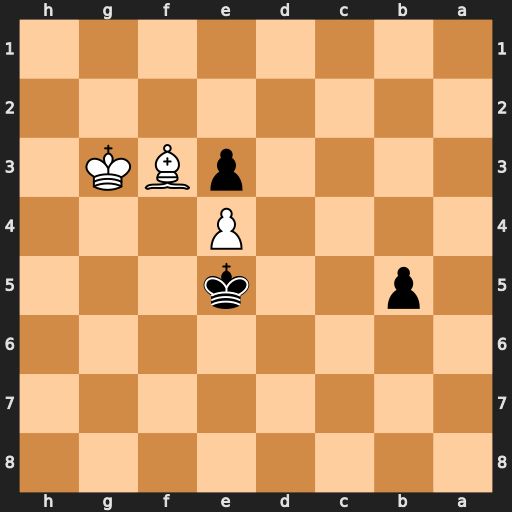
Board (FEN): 8/8/8/1p2k3/4P3/4pBK1/8/8
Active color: b
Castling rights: -
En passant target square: -
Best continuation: b4 Bh5 b3 Bf7 b2 Ba2 Kd4